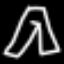
Label: pants